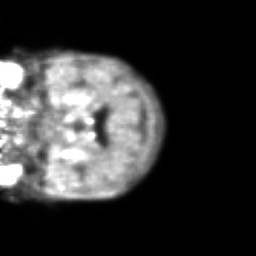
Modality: PET
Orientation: coronal
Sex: female
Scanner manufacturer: ge